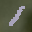
Label: 1